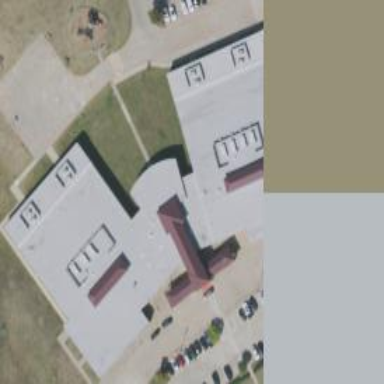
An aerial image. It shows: Building with flat white roof.